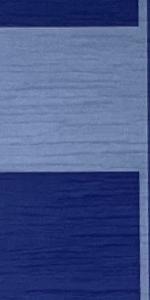
Label: Empty